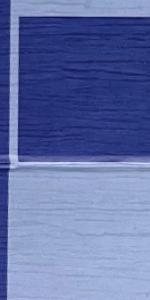
Label: Empty